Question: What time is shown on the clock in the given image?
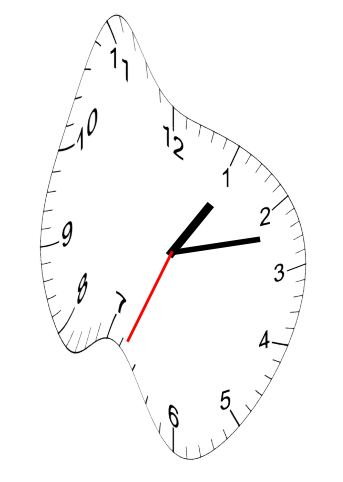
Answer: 01:12:34